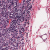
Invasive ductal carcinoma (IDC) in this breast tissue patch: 1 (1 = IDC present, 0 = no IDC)